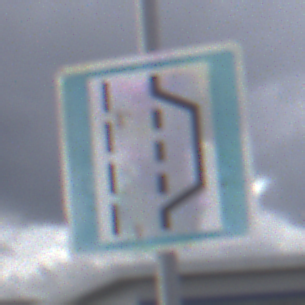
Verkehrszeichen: NothalteUndPannenbucht
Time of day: MorningAfternoon
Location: Outdoor (Suburban)
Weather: PartlyCloudy
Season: NotSpecified
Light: Natural